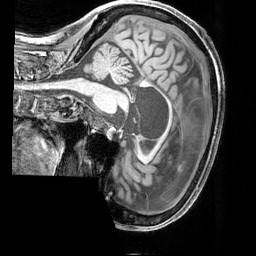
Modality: T1w
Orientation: sagittal
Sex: female
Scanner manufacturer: siemens
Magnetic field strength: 3 T
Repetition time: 2.3 s
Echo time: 0.00226 s